Aerial crown-view tile of a tropical tree (Barro Colorado Island, Panama), acquired 20240813:
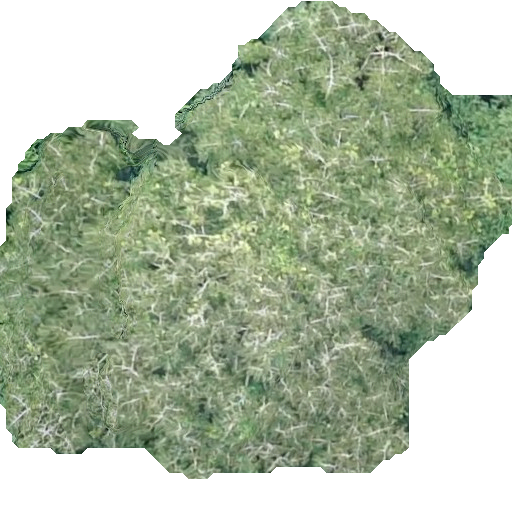
Species: Virola surinamensis
GBIF accepted scientific name: Virola surinamensis
Crown area: 268.679 m²